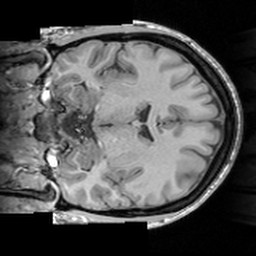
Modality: T1w
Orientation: coronal
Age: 28
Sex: female
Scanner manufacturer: siemens
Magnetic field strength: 3 T
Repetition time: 1.63 s
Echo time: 0.00311 s